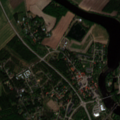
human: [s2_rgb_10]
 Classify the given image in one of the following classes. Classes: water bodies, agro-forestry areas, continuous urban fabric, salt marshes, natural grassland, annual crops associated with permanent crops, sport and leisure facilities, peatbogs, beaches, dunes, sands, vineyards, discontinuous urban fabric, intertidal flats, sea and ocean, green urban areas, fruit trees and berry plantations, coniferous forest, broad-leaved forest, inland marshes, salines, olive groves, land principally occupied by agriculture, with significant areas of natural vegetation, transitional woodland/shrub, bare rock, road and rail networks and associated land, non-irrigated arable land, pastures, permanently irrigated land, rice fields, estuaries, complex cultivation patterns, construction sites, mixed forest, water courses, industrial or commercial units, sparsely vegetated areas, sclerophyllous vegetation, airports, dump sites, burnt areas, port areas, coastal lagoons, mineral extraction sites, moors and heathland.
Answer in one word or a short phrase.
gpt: discontinuous urban fabric, industrial or commercial units, non-irrigated arable land, land principally occupied by agriculture, with significant areas of natural vegetation, coniferous forest, mixed forest, water courses